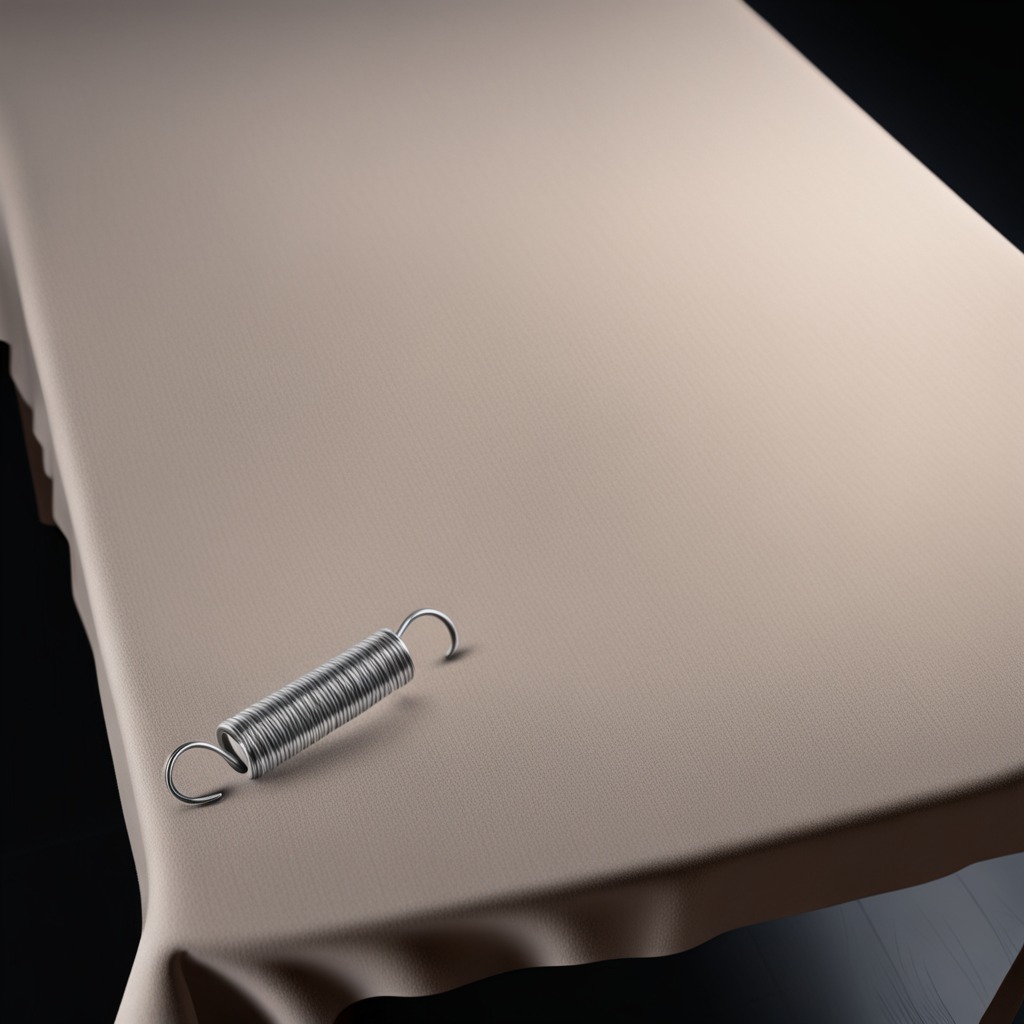
A coiled metal spring lying on a wooden table in a workshop at night.